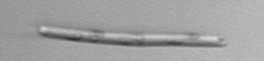
Label: Eucampia_morphytype1